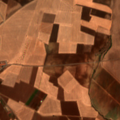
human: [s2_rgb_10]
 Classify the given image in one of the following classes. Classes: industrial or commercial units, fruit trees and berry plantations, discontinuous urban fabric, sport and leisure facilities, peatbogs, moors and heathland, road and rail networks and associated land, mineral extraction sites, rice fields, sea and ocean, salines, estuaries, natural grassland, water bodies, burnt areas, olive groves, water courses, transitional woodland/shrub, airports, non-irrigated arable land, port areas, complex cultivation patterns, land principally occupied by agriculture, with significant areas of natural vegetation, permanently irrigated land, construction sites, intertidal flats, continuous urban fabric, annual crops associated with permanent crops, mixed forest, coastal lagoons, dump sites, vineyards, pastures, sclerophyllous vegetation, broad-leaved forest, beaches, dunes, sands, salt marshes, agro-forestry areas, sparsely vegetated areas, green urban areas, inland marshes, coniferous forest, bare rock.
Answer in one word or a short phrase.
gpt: discontinuous urban fabric, non-irrigated arable land, olive groves